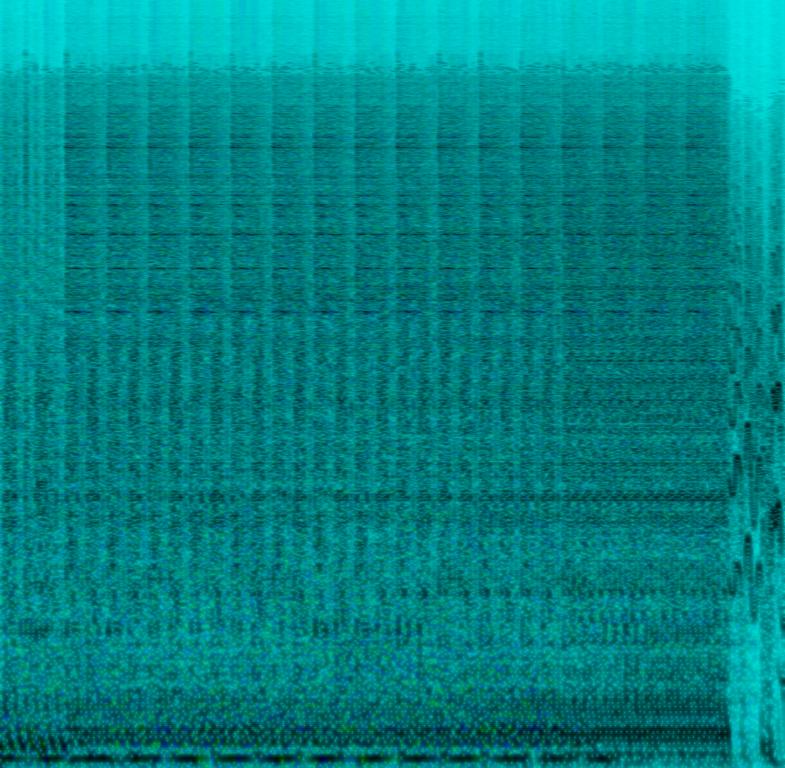
This is a rave music piece. There is a loud electronic drum beat in the rhythmic background. A strong synth bass and a sharp sounding pad are the main elements of the melody. It is an energetic piece to the point of being hyperactive. This piece could be played at nightclubs and rave venues.